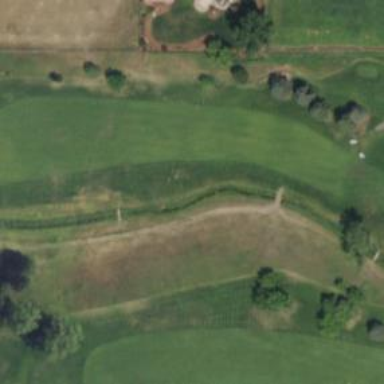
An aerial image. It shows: Rough area on grassy golf course.